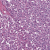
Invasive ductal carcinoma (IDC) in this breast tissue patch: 1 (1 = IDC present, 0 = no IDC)